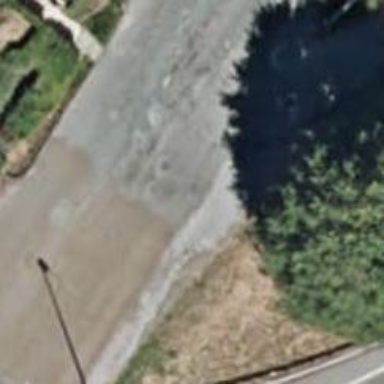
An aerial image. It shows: Road with stop sign.